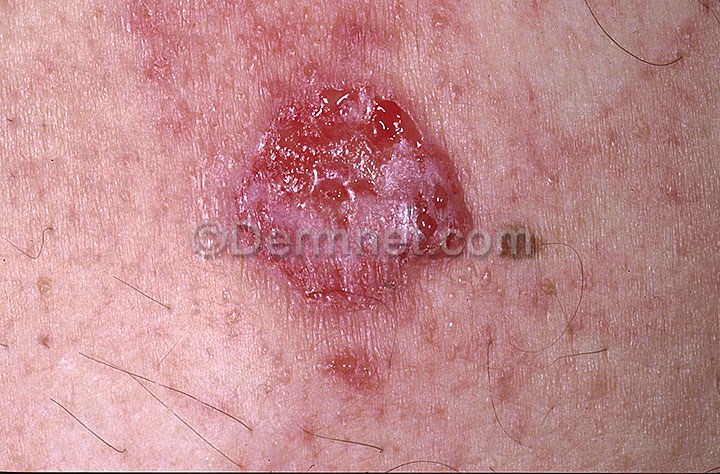
Disease: Actinic Keratosis Basal Cell Carcinoma and other Malignant Lesions